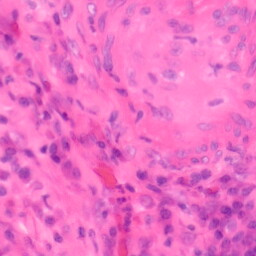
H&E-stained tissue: Colon